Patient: sex F, age 83
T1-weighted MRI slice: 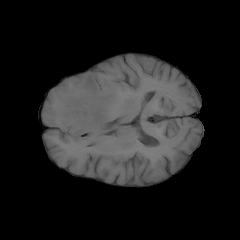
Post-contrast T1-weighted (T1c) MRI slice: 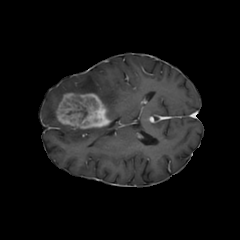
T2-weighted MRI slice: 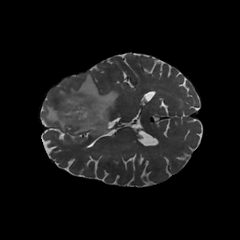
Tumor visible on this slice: yes
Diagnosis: Glioblastoma, IDH-wildtype
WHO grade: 4